Question: I am trying to read a structure from a .dat file...
the first integer to be read is the no of readings
then there is the data in following structure format
'''
struct Oven
{
int rec_no;
int temp;
int status;
char string[10];
};
'''
below is the method through which I read the file
'''
int read_and_process_file()
{
int counter;
FILE *ptr_myfile;
struct Oven my_record;
ptr_myfile=fopen("data.dat","rt");
//for no of readings
fread(&no_of_readings,sizeof(no_of_readings),1,ptr_myfile);
for ( counter=1; counter <= 50; counter++)
{
fread(&my_record,sizeof(struct Oven),1,ptr_myfile);
name=my_record.string;
printf("%d : ",my_record.rec_no);
fprintf(ptr_myfile2,"%d : ",my_record.rec_no);
printf("%d : ",my_record.temp);
printf("%d : ",my_record.status);
printf("%s
",name);
}
fclose(ptr_myfile);
return 0;
}
'''
but i can't read more than 25 records after 25 it keeps on repeating the 25th record...
tried fseek but it skips some records... any help?
This is the output image

UPDATE (Wildplasser) And here is the first 0x200 bytes of the data (wich does look a bit irregular ...)
'''
<PHONE> b8 0b 00 00 00 00 00 00 54 00 00 00 01 00 00 00 |........T.......|
<PHONE> 42 6f 62 00 cd cd cd cd cd cd cd cd 01 00 00 00 |Bob.............|
<PHONE> 4d 00 00 00 00 00 00 00 43 4c 4f 53 45 44 00 cd |M.......CLOSED..|
<PHONE> cd cd cd cd 02 00 00 00 2e 00 00 00 00 00 00 00 |................|
<PHONE> 43 4c 4f 53 45 44 00 cd cd cd cd cd 03 00 00 00 |CLOSED..........|
<PHONE> 5f 00 00 00 01 00 00 00 48 61 72 72 79 00 cd cd |_.......Harry...|
<PHONE> cd cd cd cd 04 00 00 00 44 00 00 00 01 00 00 00 |........D.......|
<PHONE> 48 61 72 72 79 00 cd cd cd cd cd cd 05 00 00 00 |Harry...........|
<PHONE> 63 00 00 00 01 00 00 00 4a 69 6c 6c 00 cd cd cd |c.......Jill....|
<PHONE> cd cd cd cd 06 00 00 00 53 00 00 00 01 00 00 00 |........S.......|
000000a0 4a 61 6d 65 73 00 cd cd cd cd cd cd 07 00 00 00 |James...........|
000000b0 56 00 00 00 00 00 00 00 43 4c 4f 53 45 44 00 cd |V.......CLOSED..|
000000c0 cd cd cd cd 08 00 00 00 49 00 00 00 00 00 00 00 |........I.......|
000000d0 43 4c 4f 53 45 44 00 cd cd cd cd cd 09 00 00 00 |CLOSED..........|
000000e0 53 00 00 00 01 00 00 00 42 6f 62 00 cd cd cd cd |S.......Bob.....|
000000f0 cd cd cd cd 0d 0a 00 00 00 59 00 00 00 00 00 00 |.........Y......|
<PHONE> 00 43 4c 4f 53 45 44 00 cd cd cd cd cd 0b 00 00 |.CLOSED.........|
<PHONE> 00 46 00 00 00 01 00 00 00 4a 69 6c 6c 00 cd cd |.F.......Jill...|
<PHONE> cd cd cd cd cd 0c 00 00 00 38 00 00 00 00 00 00 |.........8......|
<PHONE> 00 43 4c 4f 53 45 44 00 cd cd cd cd cd 0d 00 00 |.CLOSED.........|
<PHONE> 00 48 00 00 00 00 00 00 00 43 4c 4f 53 45 44 00 |.H.......CLOSED.|
<PHONE> cd cd cd cd cd 0e 00 00 00 5e 00 00 00 01 00 00 |.........^......|
<PHONE> 00 4a 61 6d 65 73 00 cd cd cd cd cd cd 0f 00 00 |.James..........|
<PHONE> 00 40 00 00 00 01 00 00 00 4a 69 6c 6c 00 cd cd |.@.......Jill...|
<PHONE> cd cd cd cd cd 10 00 00 00 56 00 00 00 00 00 00 |.........V......|
<PHONE> 00 43 4c 4f 53 45 44 00 cd cd cd cd cd 11 00 00 |.CLOSED.........|
000001a0 00 43 00 00 00 01 00 00 00 4a 61 6d 65 73 00 cd |.C.......James..|
000001b0 cd cd cd cd cd 12 00 00 00 60 00 00 00 01 00 00 |.........'......|
000001c0 00 42 6f 62 00 cd cd cd cd cd cd cd cd 13 00 00 |.Bob............|
000001d0 00 5e 00 00 00 00 00 00 00 43 4c 4f 53 45 44 00 |.^.......CLOSED.|
000001e0 cd cd cd cd cd 14 00 00 00 55 00 00 00 00 00 00 |.........U......|
000001f0 00 43 4c 4f 53 45 44 00 cd cd cd cd cd 15 00 00 |.CLOSED.........|
'''
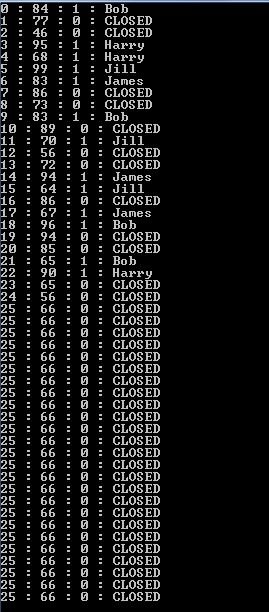
Answer: It's hard to tell exactly what's going on as your code snippet isn't complete, but here are some things I noticed:
- You don't seem to be using the read-in no_of_readings, and instead try to read 50 records. Since you don't check the return value of fread, your program just carries on using whatever the last successful fread read.- You shouldn't be opening the file in text mode if you're not reading text. Line ending conversion could corrupt your data. Use "rb" instead (also the standard C way to open in text mode is just to omit the b, t is nonstandard).- On Windows reading a file in text mode interprets a ctrl-z byte (26) as end of file. This is why your reads stop after the 25th record.- Reading/writing data directly to/from structs like this will result in data files that aren't portable. Better to serialise your struct into bytes manually.